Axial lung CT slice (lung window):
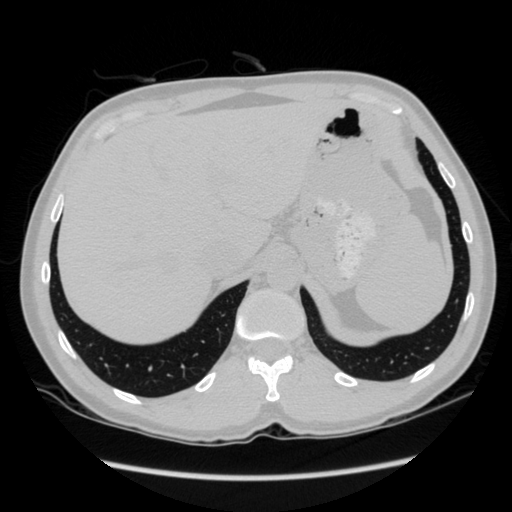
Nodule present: no